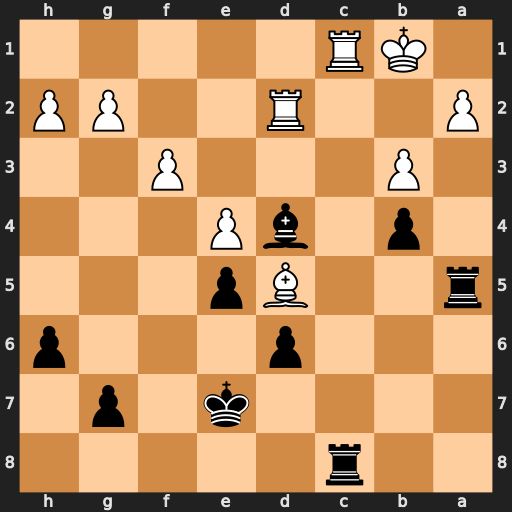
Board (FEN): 2r5/4k1p1/3p3p/r2Bp3/1p1bP3/1P3P2/P2R2PP/1KR5
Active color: b
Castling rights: -
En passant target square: -
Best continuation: Rxc1+ Kxc1 Be3 Kb1 Bxd2